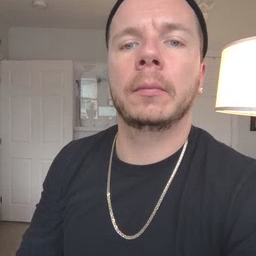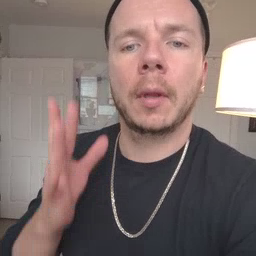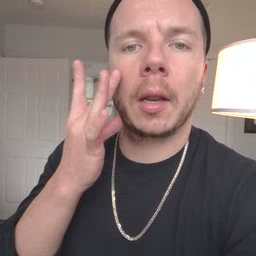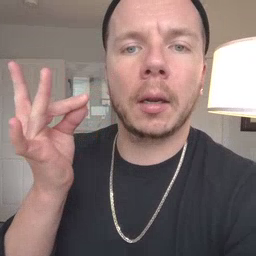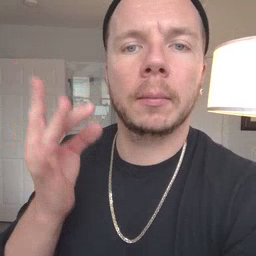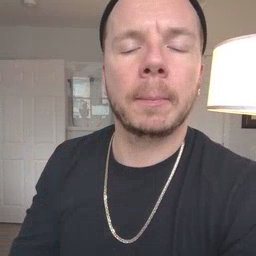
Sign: cat